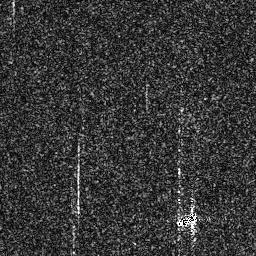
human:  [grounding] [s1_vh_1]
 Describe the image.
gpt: In the satellite image, there is  <ref>1 small ship </ref> <box>[[67, 81, 77, 88, 0]]</box> located at bottom right.